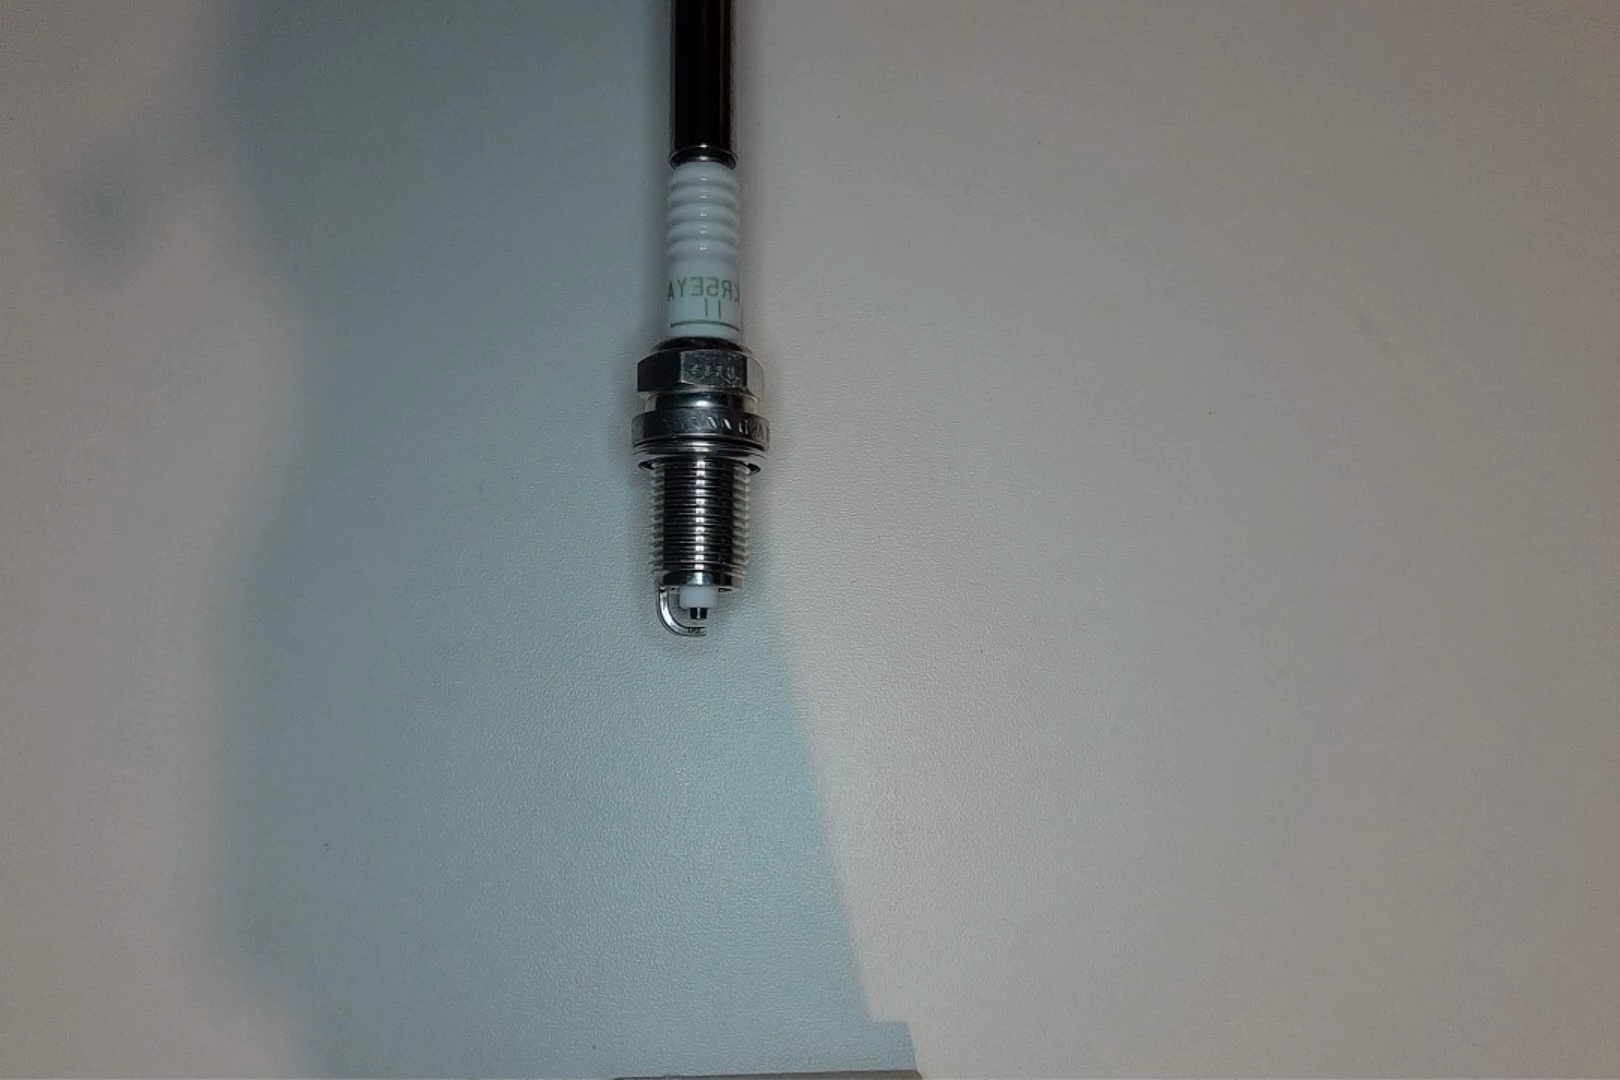
Label: no anomaly